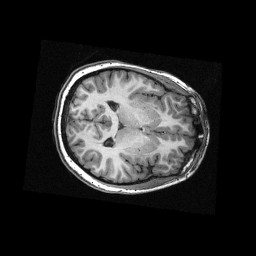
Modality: T1w
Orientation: axial
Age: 11
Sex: female
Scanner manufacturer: siemens
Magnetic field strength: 3 T
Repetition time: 2.3 s
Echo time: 0.00336 s